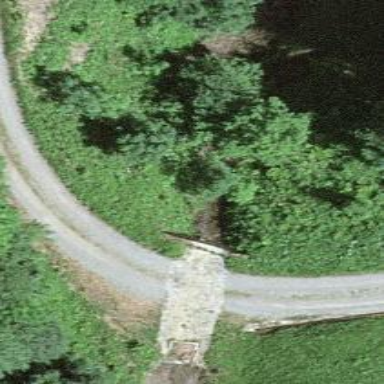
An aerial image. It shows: Culvert tunnel.